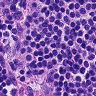
Metastatic tissue present: no